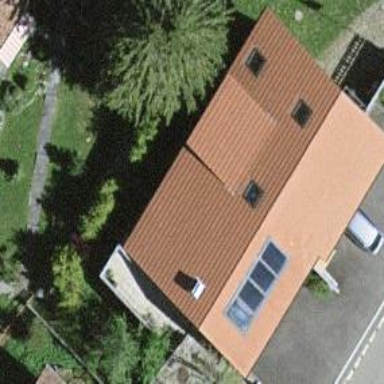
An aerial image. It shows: Building with gabled roof made of roof tiles. The orientation of the roof is along the building.